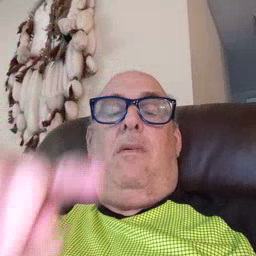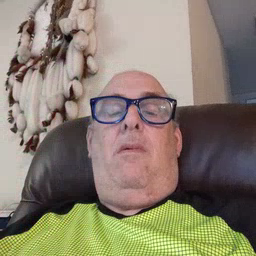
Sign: find